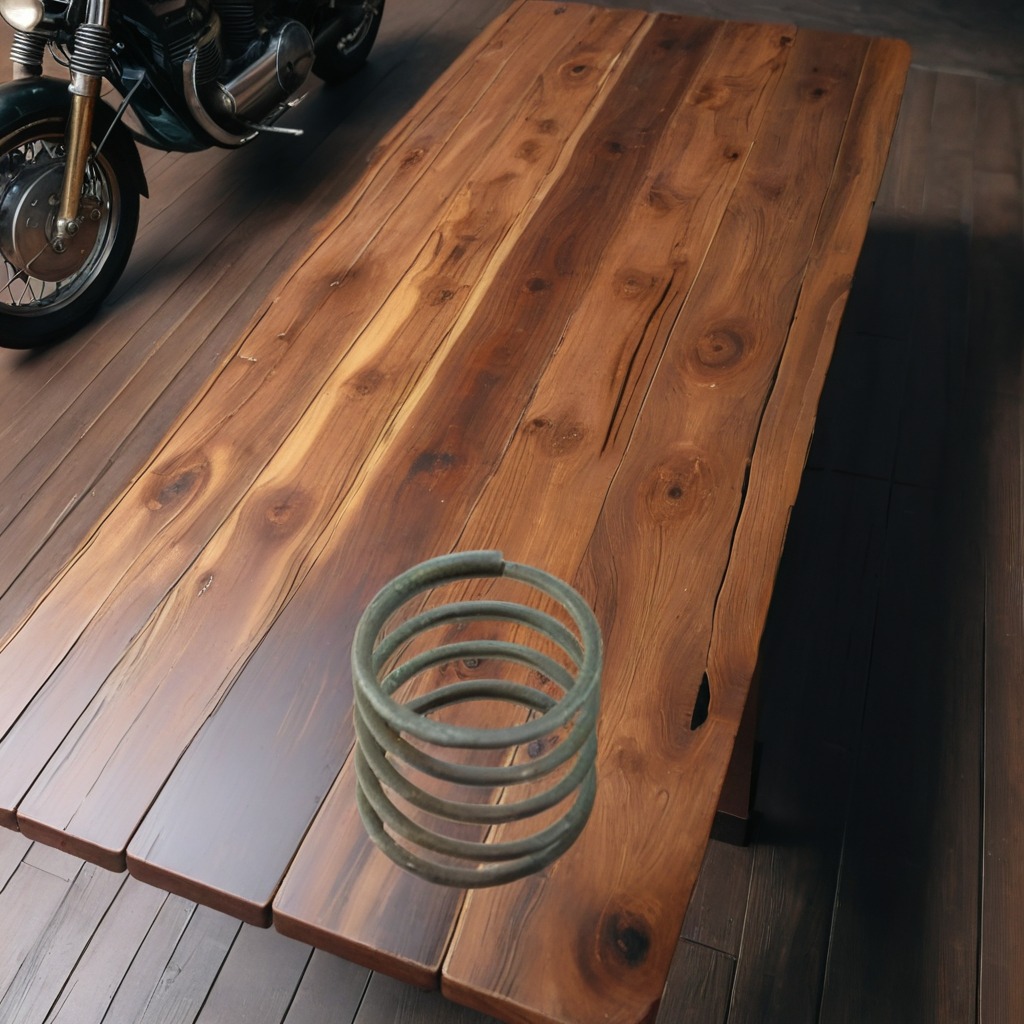
A coiled metal spring is lying on the wooden table.